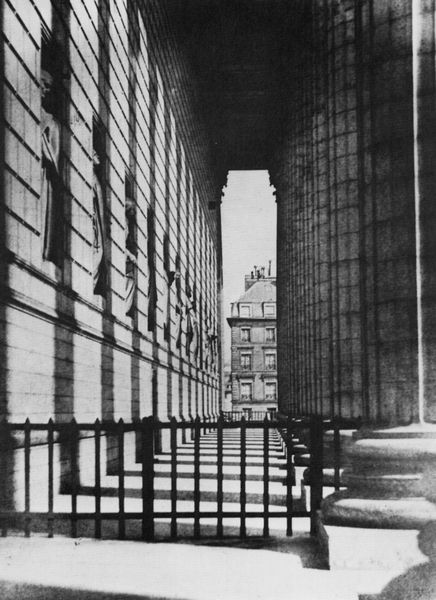
Titel: "Perspective"
Künstler: Hippolyte Bayard
Schlagwörter: dunkel, himmel, schatten, weiß, ausschnitt, fenster, grau, hell, hintergrund, licht, marmor, paris, schwarz, säule, säulen, tür, dach, gebäude, haus, zaun, muster, wand, architektur, sockel, stein, gatter, gitter, kirche, sonne, decke, innen, klassizismus, front, kamin, kanneliert, kannelierung, skulptur, statue, schlagschatten, ansicht, fassade, perspektive, mauer, gelände, tag, figuren, detail, streng, metall, durchgang, geländer, stufen, plinthe, podest, hoch, galerie, flucht, foto, fotografie, photographie, eingang, gang, loggia, umgang, berlin, durchblick, münchen, palast, schwarz weiß, reihe, arkaden, photo, rustika, skulpturen, kehle, sandstein, mauern, ionisch, fluchtpunkt, profan, sonnenstrahlen, strenge, kanneluren, licht und schatten, speer, museum, basis, säulenbasis, laubengang, fotographie, kannelüren, schaft, classicisme, bau, absperrung, abbildung, fotof, raster, tunnel, ville, pierre, säulengang, colonne, tempelfront, nischen, kollonade, profanbau, hausfront, rustizierung, basen, rustica, säulenreihe, vorhalle, kolonade, kolonnaden, kanelluren, architecture, kannelur, fensterr, riesig, attische, gell, haus der kunst, nazis, abzäunung, säulenhof, noir et blanc, graumalerei, detailansicht, unendlich, fotot, attische basis, monumetal, kamera, potographie, immeuble, schwarzweißfotografie, construction, abstperrung, keine fenster, portique, quder, rustike, saint sulpice, übderdacht, lauben, saule, architzektur, 20. jahrhunder, urbanisme, gangg, barrière, schatten foto